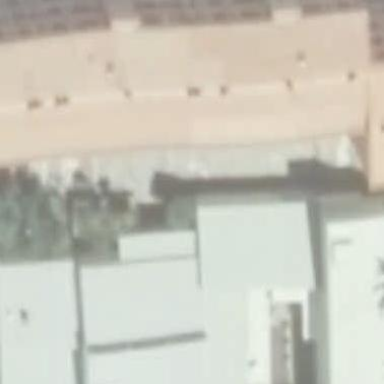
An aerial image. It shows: Part of building.